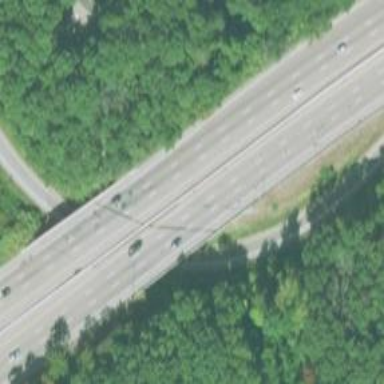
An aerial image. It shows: Asphalt motorway.